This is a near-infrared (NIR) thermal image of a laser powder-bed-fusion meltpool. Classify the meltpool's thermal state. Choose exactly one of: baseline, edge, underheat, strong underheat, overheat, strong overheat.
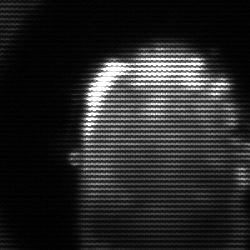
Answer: baseline